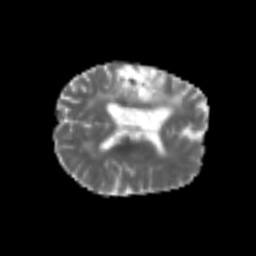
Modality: MD
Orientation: axial
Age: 67
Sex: female
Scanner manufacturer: siemens
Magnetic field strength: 3 T
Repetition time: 5.6 s
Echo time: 0.082 s